Question: I am really stuck here. What I want is not simple (for me), however I've been programming android a year now.
What I want is a listview with an imageview, a textview, a checkbox, and another textview in each row.
Let's have a textview and a checkbox first in the layout.
Based on <URL>. I have a listview populated with textviews and checkboxes.
This is the result:

This is how I get the text of textview I click on:
'''
textView.setOnClickListener(new View.OnClickListener() {
@Override
public void onClick(View v) {
TextView tv = (TextView) v ;
String text_of_clicked_textview = tv.getText().toString();
Log.i("TAG", "" + text_of_clicked_textview);
}
});
'''
So When I click on Mercury, I get in the text_of_clicked_textview variable.
But how can i check which checkbox I clicked on? E.g I click on the 3rd checkbox, I want to now it is in the row of Earth. Best would be if I get to know both the text of textview in the row of the listview() and and number of the item ().
I guess I have to set an onClickListener on the checkbox but what next?
'''
checkBox.setOnClickListener( new View.OnClickListener() {
public void onClick(View v) {
CheckBox cb = (CheckBox) v ;
}
});
'''
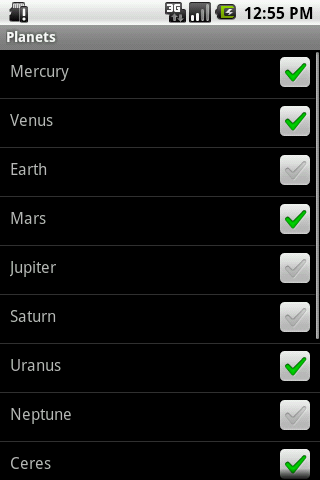
Answer: This is XML for Custom Row in ListView :
'''
<?xml version="1.0" encoding="utf-8"?>
<LinearLayout xmlns:android="http://schemas.android.com/apk/res/android"
android:layout_width="fill_parent"
android:layout_height="fill_parent">
<ImageView
android:id="@+id/imageView1"
android:layout_width="wrap_content"
android:layout_height="wrap_content"
android:src="@drawable/camera_icon" />
<TextView
android:id="@+id/textView1"
android:layout_width="wrap_content"
android:layout_height="wrap_content"
android:text="Large Text"
android:textAppearance="?android:attr/textAppearanceLarge" />
<CheckBox
android:id="@+id/checkBox1"
android:layout_width="wrap_content"
android:layout_height="wrap_content"
android:text=""
/>
</LinearLayout>
'''
This is Complete Activity in which List is implemented :
Just Copy this Activity for test then understand code. Place one listview in main Activity
'''
package com.DemoTest;
import java.util.ArrayList;
import java.util.List;
import java.util.zip.Inflater;
import android.app.Activity;
import android.content.Context;
import android.os.Bundle;
import android.util.Log;
import android.view.LayoutInflater;
import android.view.View;
import android.view.View.OnClickListener;
import android.view.ViewGroup;
import android.widget.AdapterView;
import android.widget.AdapterView.OnItemClickListener;
import android.widget.ArrayAdapter;
import android.widget.BaseAdapter;
import android.widget.CheckBox;
import android.widget.ImageView;
import android.widget.ListView;
import android.widget.TextView;
public class CustomList extends Activity implements OnClickListener
{
ListView listView;
ArrayList<EachRow> list=new ArrayList<CustomList.EachRow>();
EachRow each;
@Override
protected void onCreate(Bundle savedInstanceState)
{
// TODO Auto-generated method stub
super.onCreate(savedInstanceState);
setContentView(R.layout.main);
String[] color={"red","green","blue","white","yellow","cyan","purple","grey",
"0red","0green","0blue","0white","0yellow","0cyan","0purple","0grey",
"1red","1green","1blue","1white","1yellow","1cyan","1purple","1grey"};
for(String str : color)
{
each=new EachRow();
each.text=str;
list.add(each);
}
listView=(ListView)findViewById(R.id.listView1);
listView.setAdapter(new MyAdapter(this, 0, list));
//listView.setOnItemClickListener(this);
}
class MyAdapter extends ArrayAdapter<EachRow>
{
LayoutInflater inflat;
ViewHolder holder;
public MyAdapter(Context context, int textViewResourceId,
ArrayList<EachRow> objects)
{
super(context, textViewResourceId, objects);
// TODO Auto-generated constructor stub
inflat=LayoutInflater.from(context);
}
@Override
public View getView(int position, View convertView, ViewGroup parent) {
// TODO Auto-generated method stub
if(convertView==null)
{
convertView=inflat.inflate(R.layout.row_checkox, null);
holder=new ViewHolder();
holder.textView=(TextView)convertView.findViewById(R.id.textView1);
holder.image=(ImageView)convertView.findViewById(R.id.imageView1);
holder.check=(CheckBox)convertView.findViewById(R.id.checkBox1);
holder.check.setOnClickListener(CustomList.this);
convertView.setTag(holder);
}
holder=(ViewHolder) convertView.getTag();
EachRow row= getItem(position);
Log.d("size", row.text);
holder.textView.setText(row.text);
holder.check.setChecked(row.checkBool);
holder.check.setTag(position);
return convertView;
}
@Override
public EachRow getItem(int position) {
// TODO Auto-generated method stub
return list.get(position);
}
private class ViewHolder
{
TextView textView;
ImageView image;
CheckBox check;
}
}
private class EachRow
{
String text;
boolean checkBool;
}
@Override
public void onClick(View v)
{
// TODO Auto-generated method stub
EachRow row=list.get((Integer)v.getTag());
row.checkBool=!row.checkBool;
Log.d("item", "Item Click at "+(Integer)v.getTag()+" : "+row.text+" is "+row.checkBool);
}
}
'''